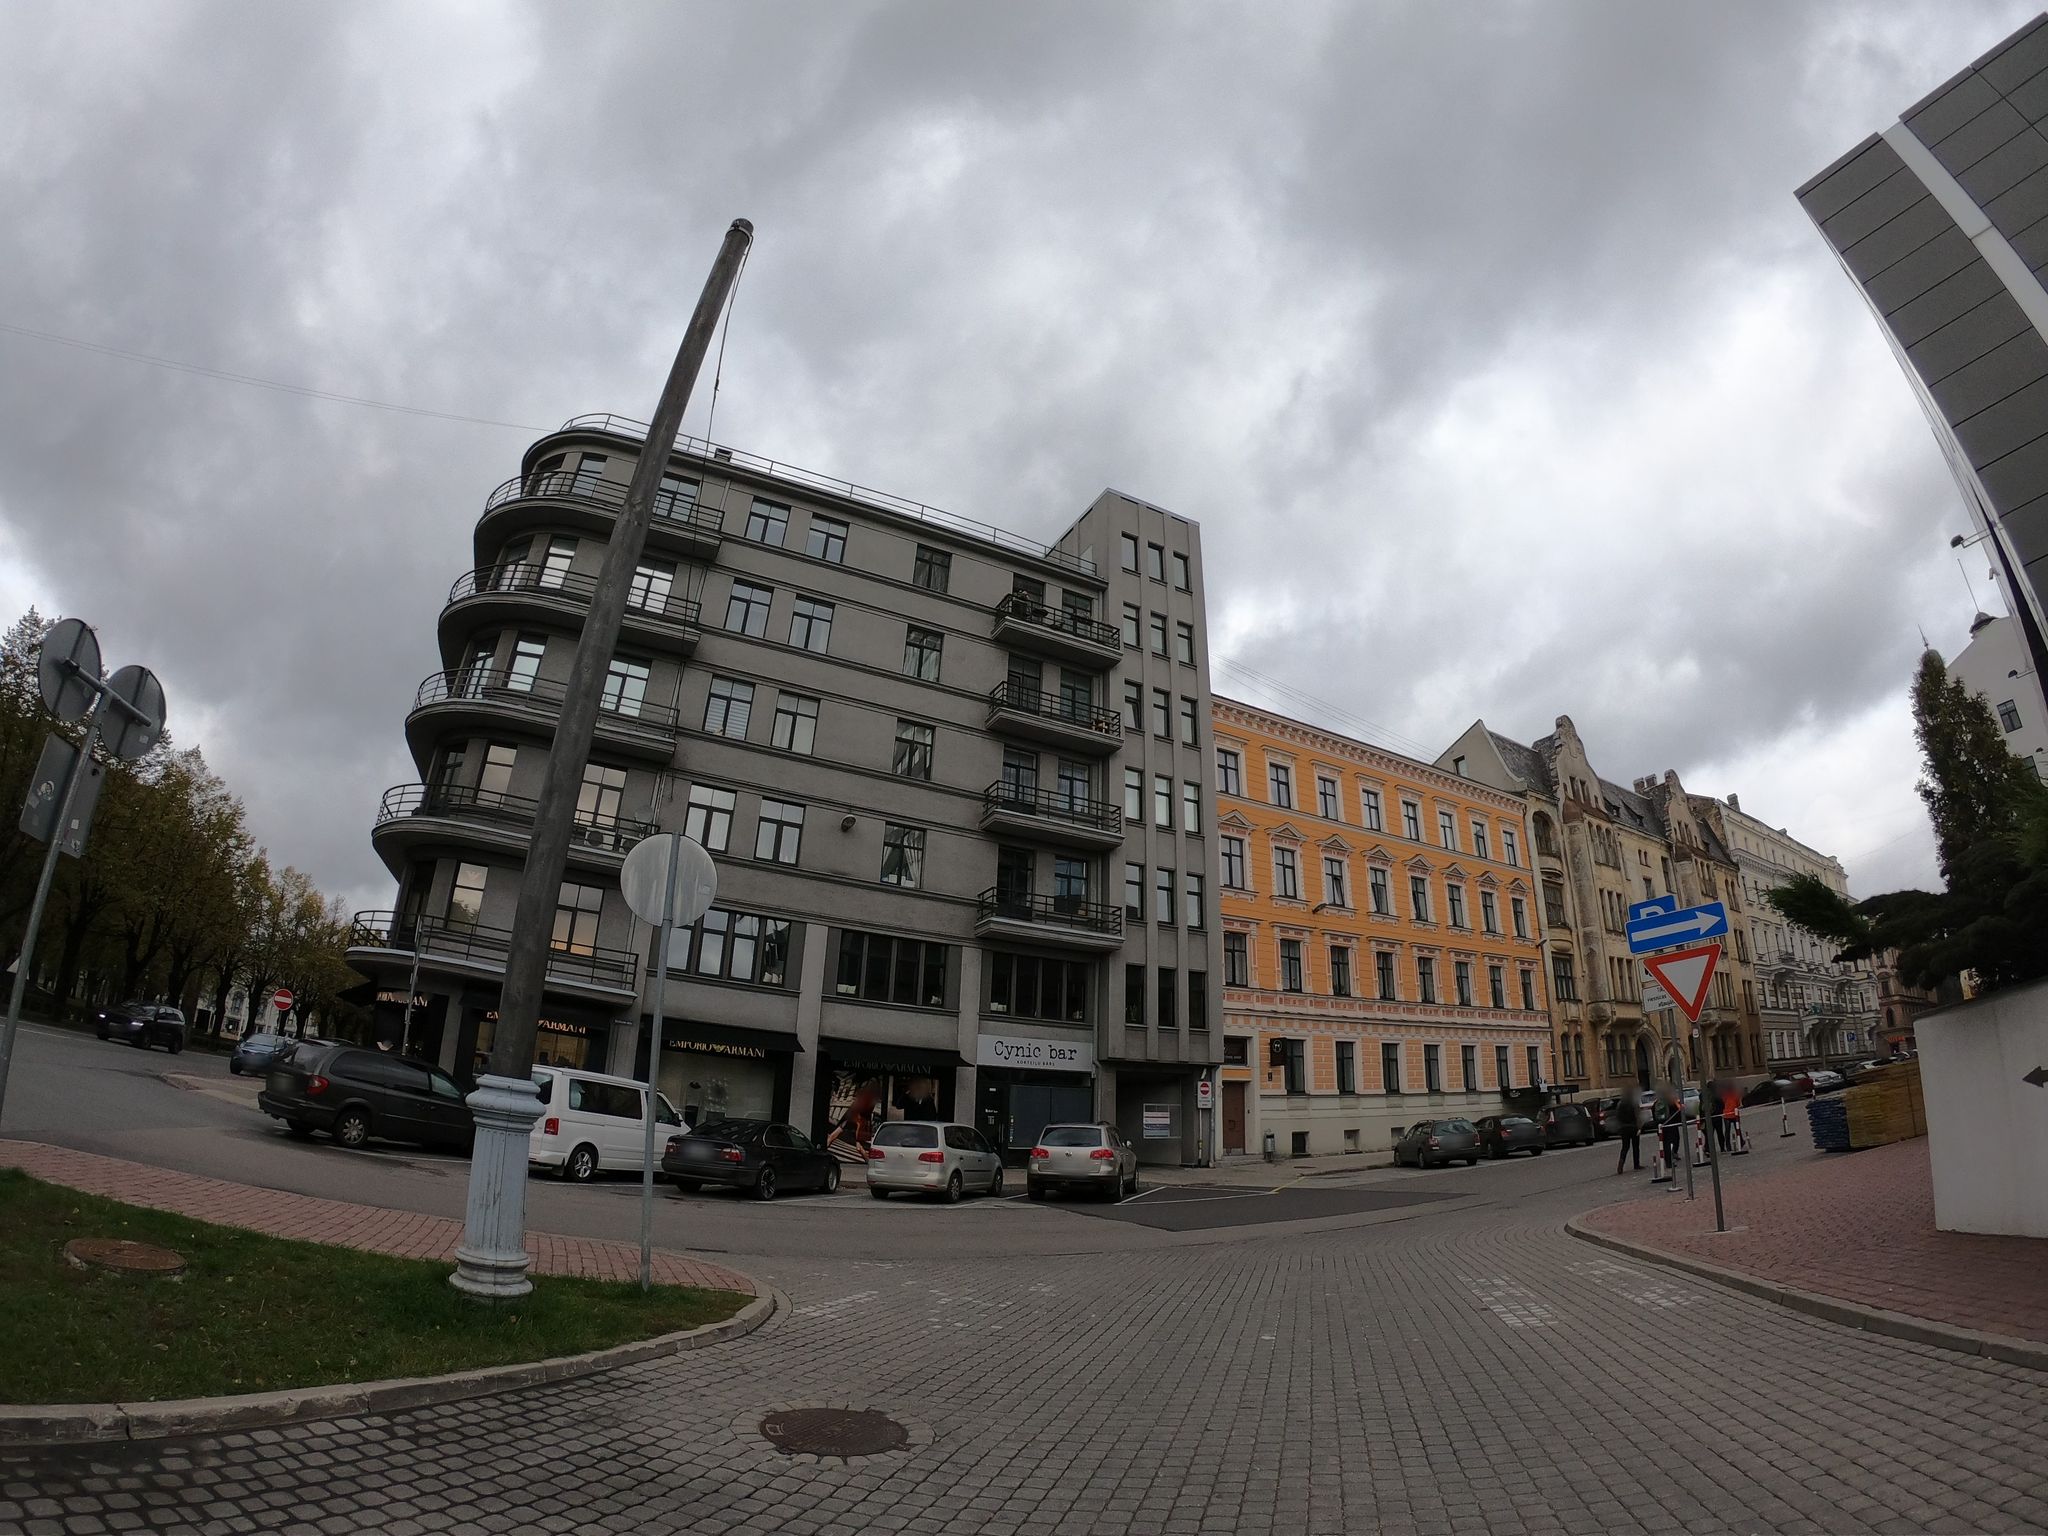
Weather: cloudy
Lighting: day
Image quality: good
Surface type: walking surface
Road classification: service
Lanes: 1
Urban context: urban centre
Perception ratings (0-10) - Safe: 4.03, Lively: 7.41, Beautiful: 6.13, Boring: 6.09, Depressing: 3.77, Wealthy: 8.49